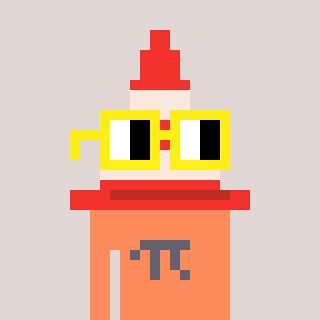
a pixel art character with square yellow glasses, a cone-shaped head and a peachy-colored body on a warm background